Field crop: maize
Growth stage: 1
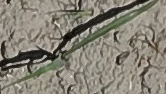
Species: sorghum